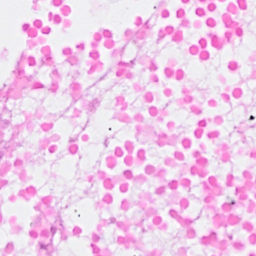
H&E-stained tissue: Breast